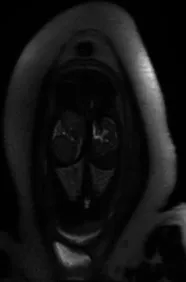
(A,B) Fetal MRI performed at 34 weeks of gestation showing a right renal fossa occupied by a 60 mm x 30 mm multinodular solid mass with intermediate signal intensity on T2.
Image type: radiology (mri)